Question: How can we change the "Goto App" button text like in "The Guardian" app?
Is this a standart text for "read" action?

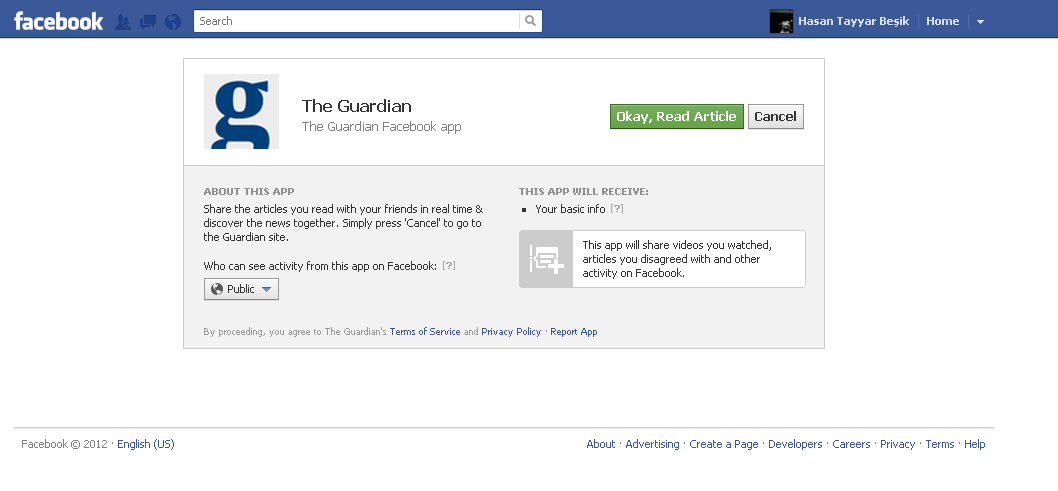
Answer: I did a bit of research while working with my client and found that this can only be done when you are using custom actions, the apps you are talking about like yahoo or any other had previously approved actions, now Facebook is not accepting custom actions instead you have to use built-in action other wise your action will not be approved.